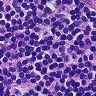
Metastatic tissue present: no